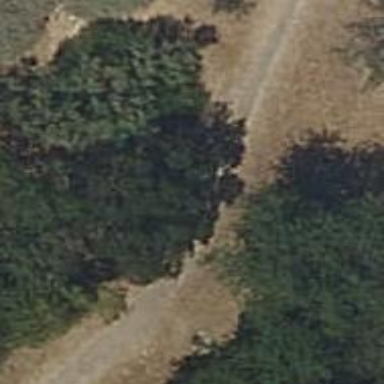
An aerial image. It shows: Compacted path.